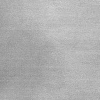
Atmospheric dust classification: dusty